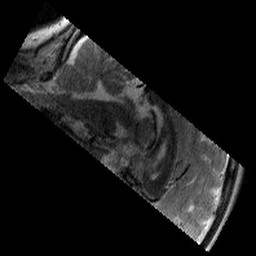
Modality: T2w
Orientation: sagittal
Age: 11
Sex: male
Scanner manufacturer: siemens
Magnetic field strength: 3 T
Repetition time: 9.23 s
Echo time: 0.067 s